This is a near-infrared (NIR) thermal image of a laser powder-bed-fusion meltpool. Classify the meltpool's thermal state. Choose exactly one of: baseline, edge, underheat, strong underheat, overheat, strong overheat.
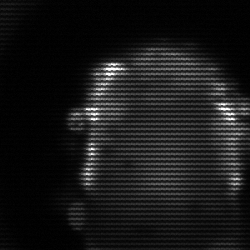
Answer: baseline